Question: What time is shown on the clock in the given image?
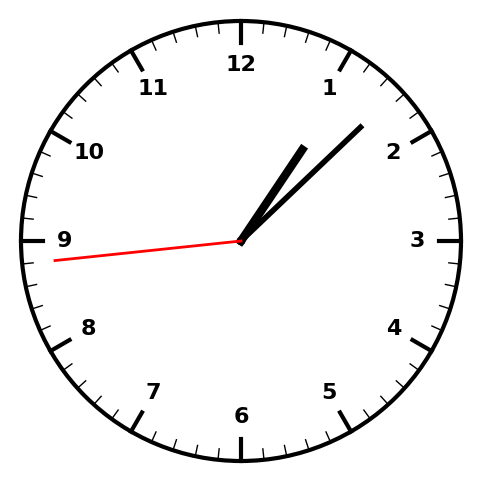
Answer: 01:07:44